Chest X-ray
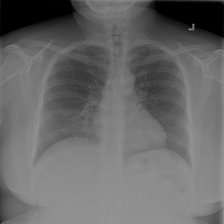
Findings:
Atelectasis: negative
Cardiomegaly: negative
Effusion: negative
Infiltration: negative
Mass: negative
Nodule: negative
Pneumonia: negative
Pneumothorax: negative
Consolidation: negative
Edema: negative
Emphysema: negative
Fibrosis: negative
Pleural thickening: negative
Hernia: negative